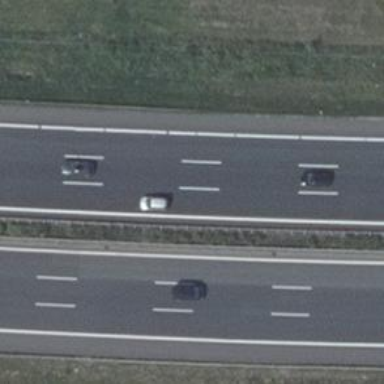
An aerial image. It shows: Motorway with concrete surface.